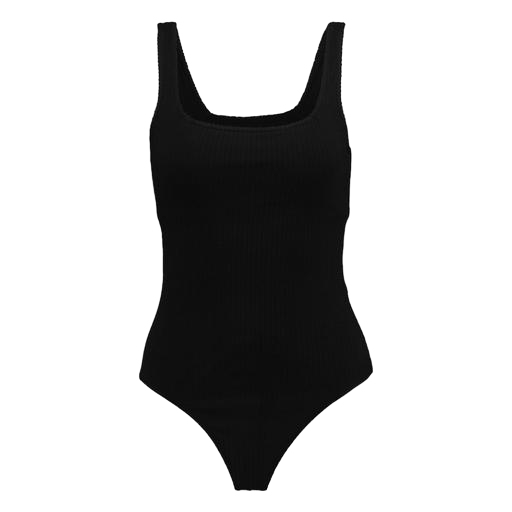
black rib vest, black one piece, black scoop tank, white background